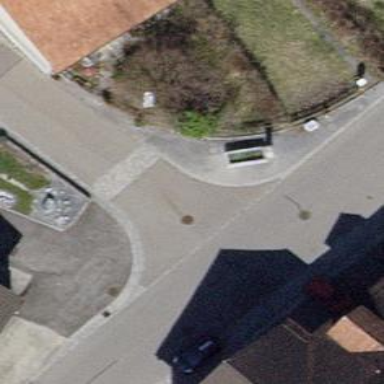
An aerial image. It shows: Drinking fountain for providing drinking water.